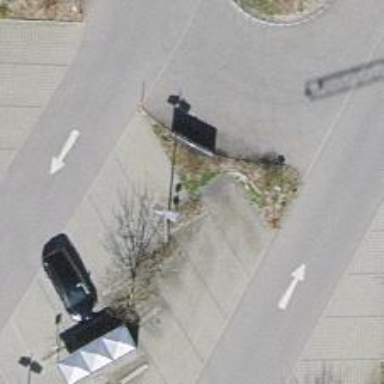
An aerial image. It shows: Charging station.